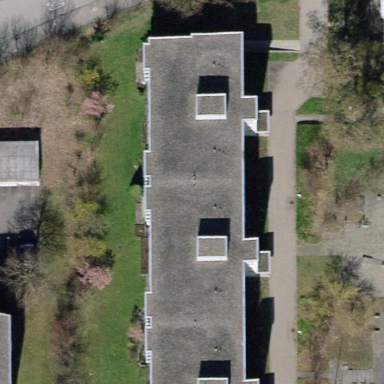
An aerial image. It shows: Flat-roofed apartment building with gray gravel roof.